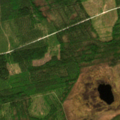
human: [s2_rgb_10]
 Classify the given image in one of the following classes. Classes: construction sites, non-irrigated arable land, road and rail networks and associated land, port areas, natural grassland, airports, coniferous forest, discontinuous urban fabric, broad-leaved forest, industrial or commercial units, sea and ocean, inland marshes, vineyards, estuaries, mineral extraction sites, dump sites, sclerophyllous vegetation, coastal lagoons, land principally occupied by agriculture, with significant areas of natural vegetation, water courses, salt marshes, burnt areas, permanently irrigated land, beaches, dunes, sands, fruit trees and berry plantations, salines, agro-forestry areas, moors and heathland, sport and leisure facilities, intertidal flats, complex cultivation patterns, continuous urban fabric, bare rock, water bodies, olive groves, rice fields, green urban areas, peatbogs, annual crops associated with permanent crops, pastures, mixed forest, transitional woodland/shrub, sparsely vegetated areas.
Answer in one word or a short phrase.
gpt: mixed forest, transitional woodland/shrub, peatbogs